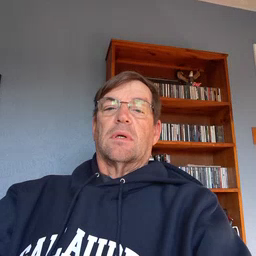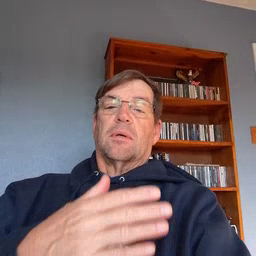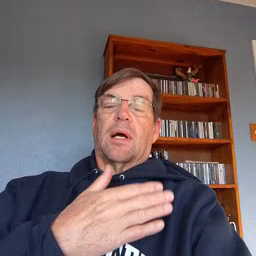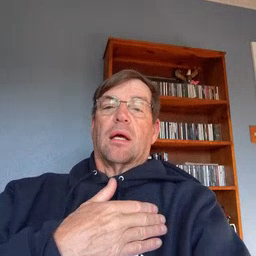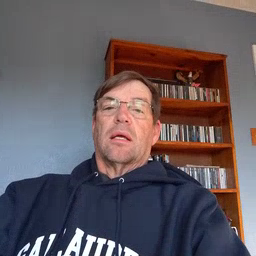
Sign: minemy